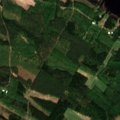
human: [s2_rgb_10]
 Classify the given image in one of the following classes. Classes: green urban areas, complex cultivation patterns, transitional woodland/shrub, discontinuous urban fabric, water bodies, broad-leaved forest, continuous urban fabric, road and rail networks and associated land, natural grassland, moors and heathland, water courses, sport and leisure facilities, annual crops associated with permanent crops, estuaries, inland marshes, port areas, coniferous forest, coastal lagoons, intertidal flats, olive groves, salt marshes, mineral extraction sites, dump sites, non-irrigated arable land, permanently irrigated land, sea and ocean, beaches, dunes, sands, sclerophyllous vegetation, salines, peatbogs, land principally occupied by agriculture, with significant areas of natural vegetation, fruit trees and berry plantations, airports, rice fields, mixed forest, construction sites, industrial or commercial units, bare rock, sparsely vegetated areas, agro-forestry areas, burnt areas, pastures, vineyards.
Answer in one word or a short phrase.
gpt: non-irrigated arable land, land principally occupied by agriculture, with significant areas of natural vegetation, coniferous forest, mixed forest, transitional woodland/shrub, water bodies